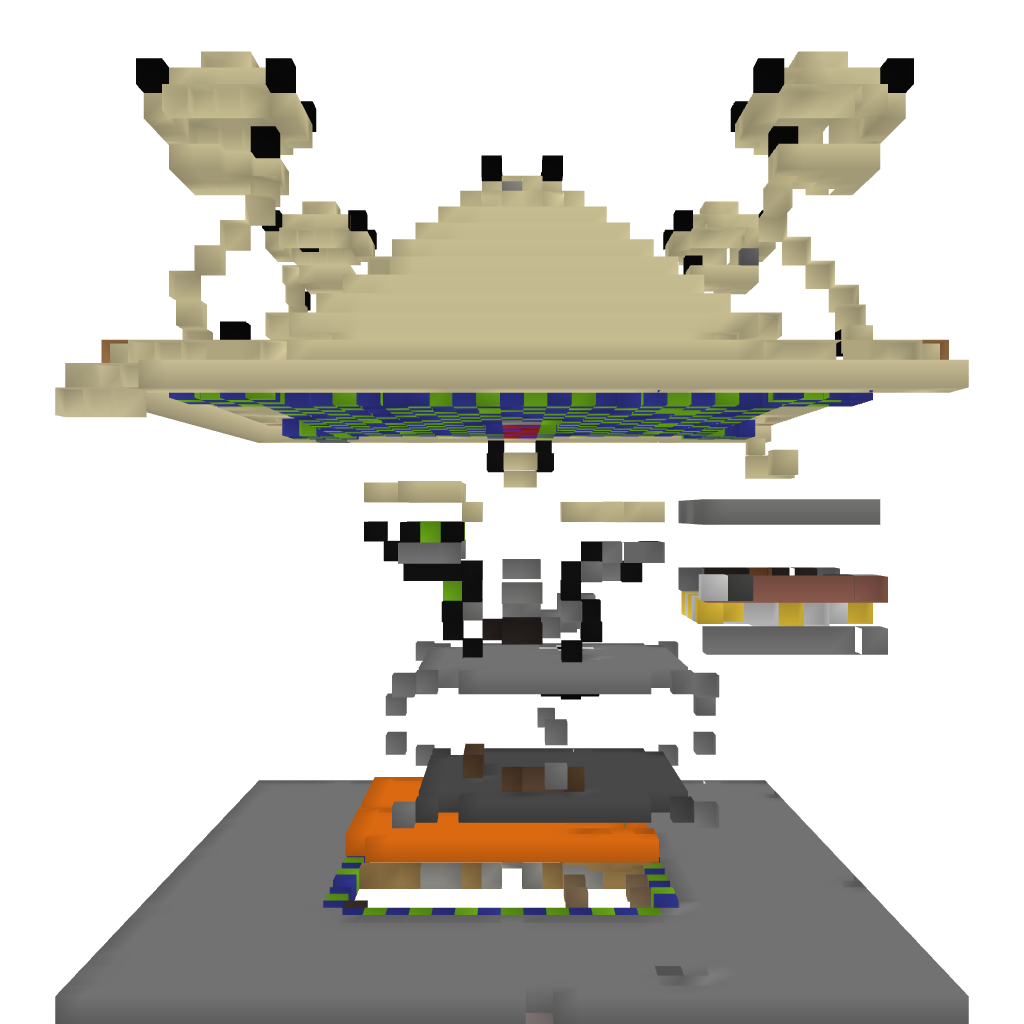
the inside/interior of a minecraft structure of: PartyTemple